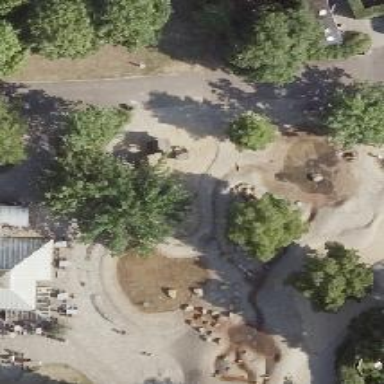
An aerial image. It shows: Playground featuring water channel.